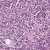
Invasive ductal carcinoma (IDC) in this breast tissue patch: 1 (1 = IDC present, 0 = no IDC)